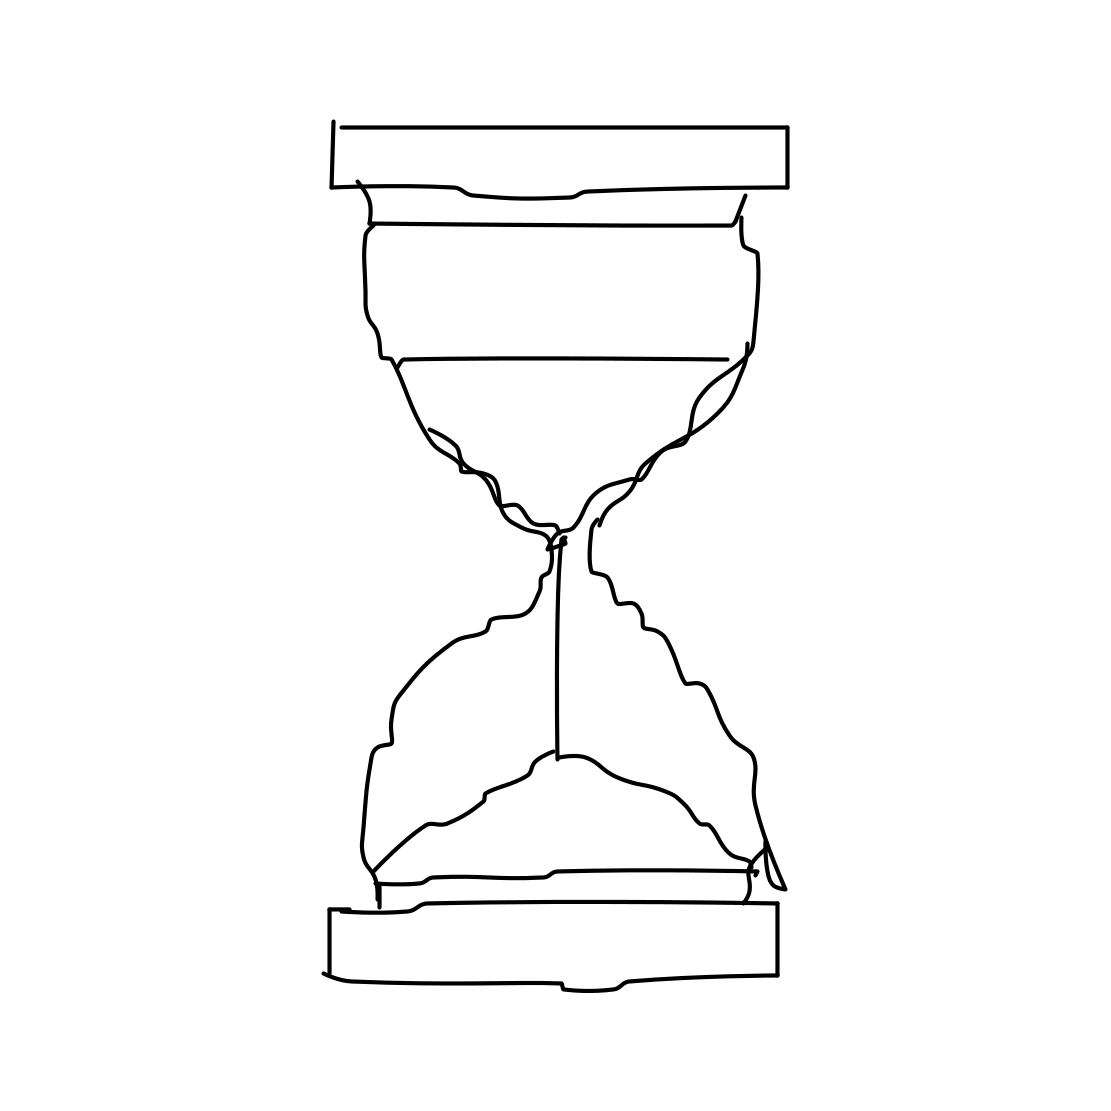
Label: hourglass